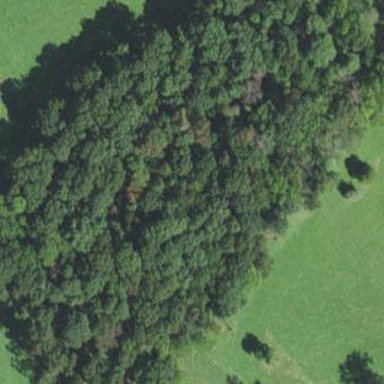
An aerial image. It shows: Forest area.